Field crop: tomato
Growth stage: 1
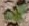
Species: solanum